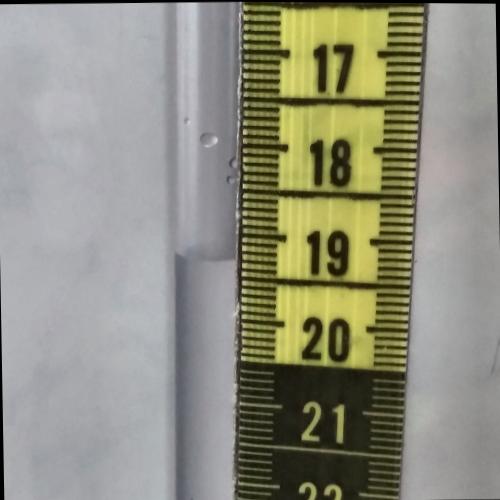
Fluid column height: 19.3 cm